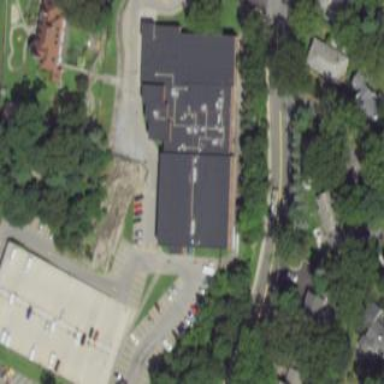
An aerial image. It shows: Gym building.